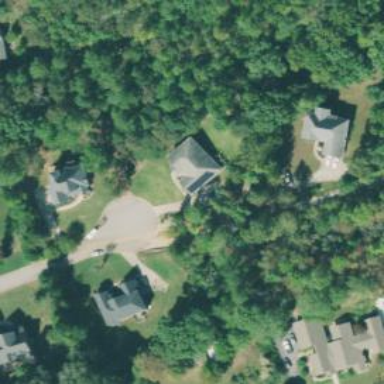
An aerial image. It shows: Driveway.